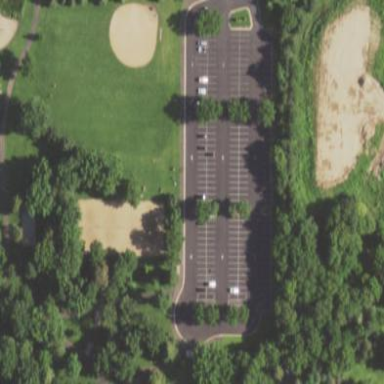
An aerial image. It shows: Park.